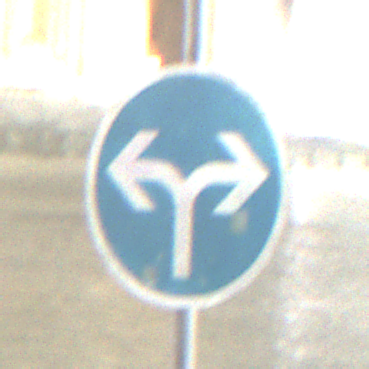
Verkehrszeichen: VorgeschriebeneFahrtrichtungRechtsOderLinks
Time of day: Night
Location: Outdoor (Urban)
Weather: PartlyCloudy
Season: NotSpecified
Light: Artificial